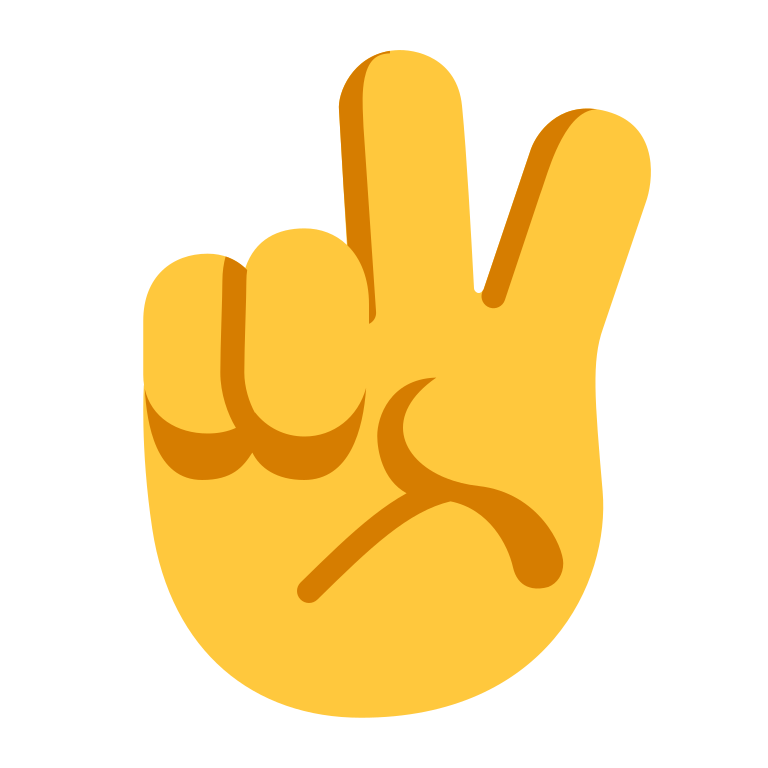
victory hand flat default